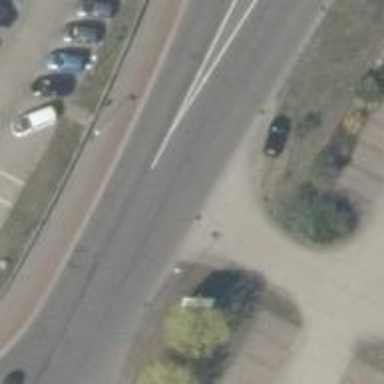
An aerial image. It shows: Unclassified road with asphalt surface.